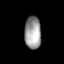
Tissue: lung
Cell type: Others
Senescence score: 0.1884
Nuclear area (px): 527
Mean DAPI intensity: 155.125